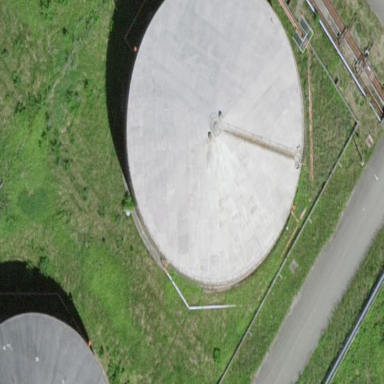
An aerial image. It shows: Storage tank which is man-made and housed in building.